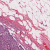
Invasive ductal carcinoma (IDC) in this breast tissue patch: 1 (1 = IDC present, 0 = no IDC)